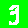
Digit: 3